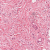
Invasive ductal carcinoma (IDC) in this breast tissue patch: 1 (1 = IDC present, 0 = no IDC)